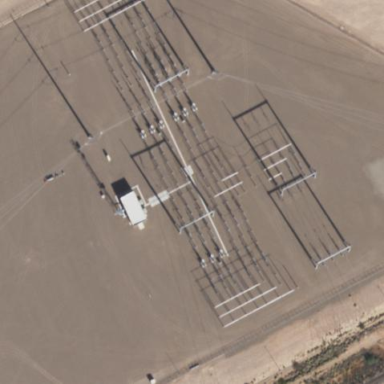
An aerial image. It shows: Outdoor power substation enclosed by fence. The substation operates at the transmission level.